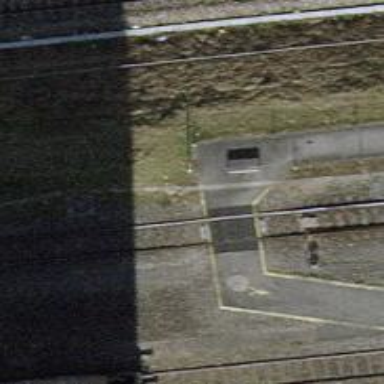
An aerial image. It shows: Uncontrolled railway crossing.